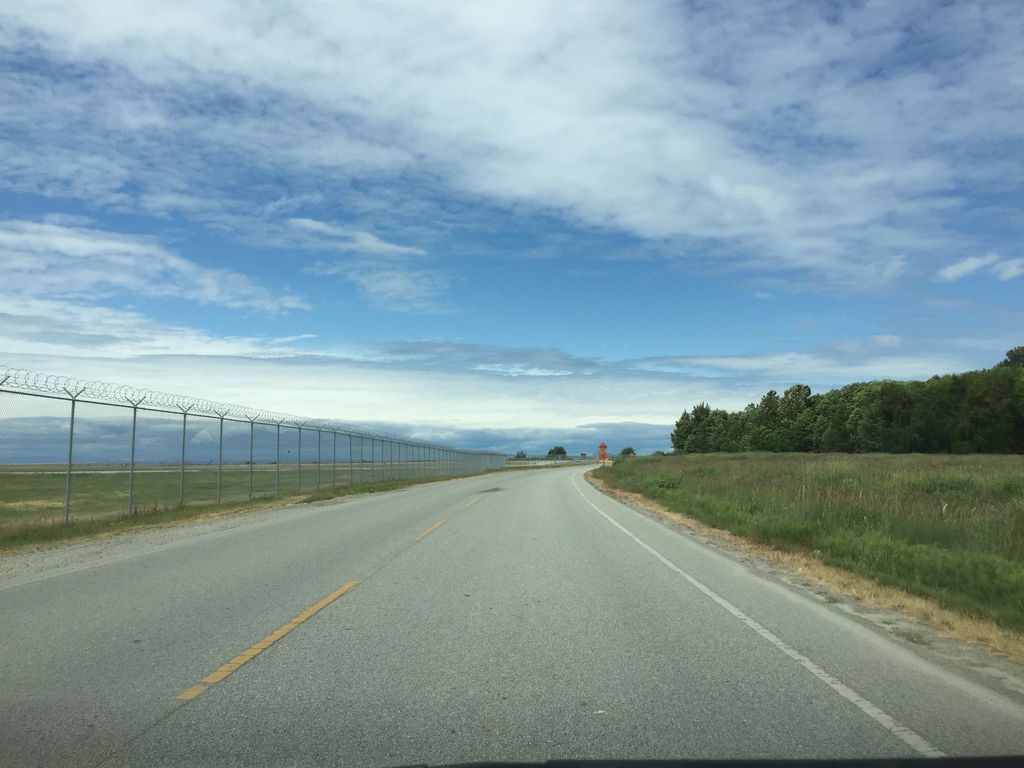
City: vancouver